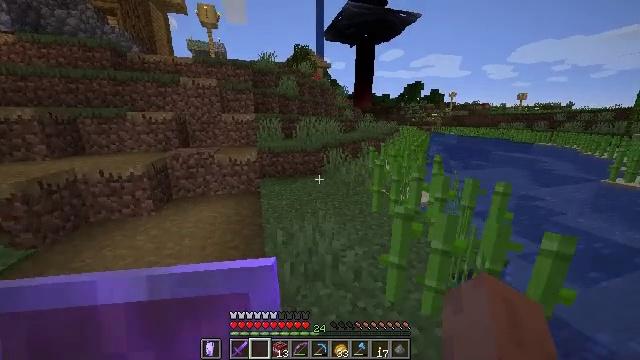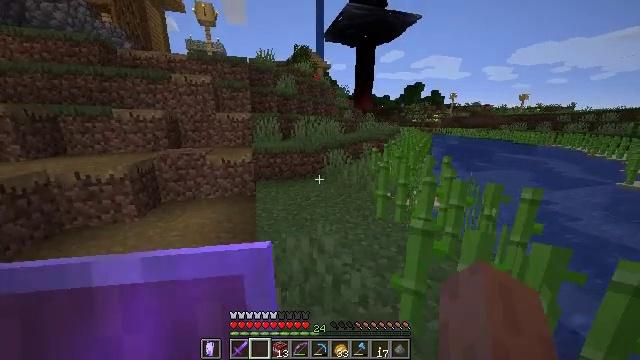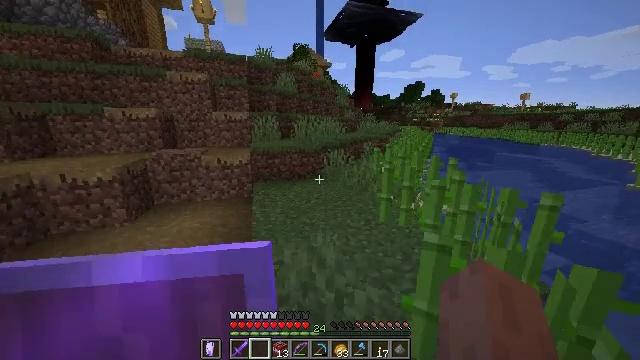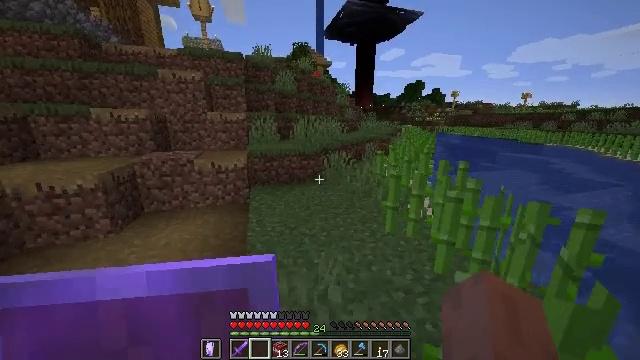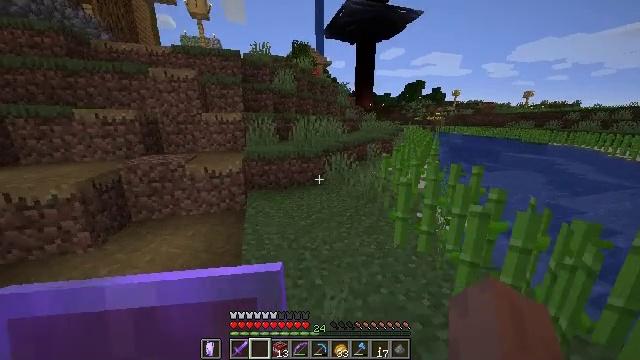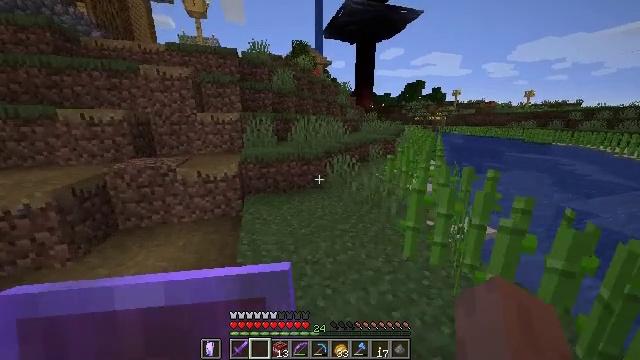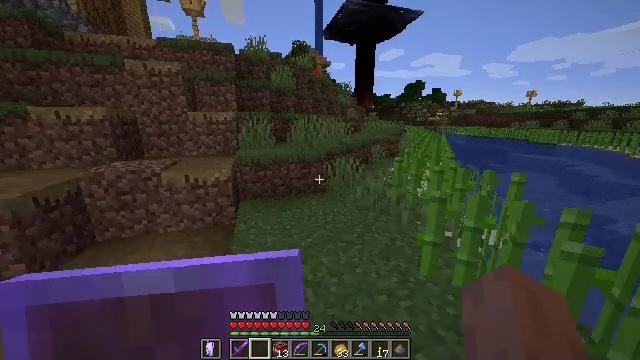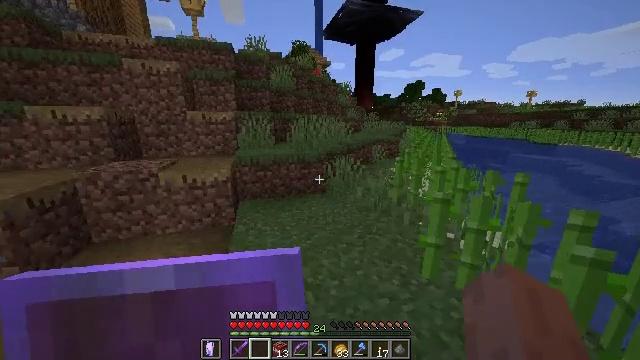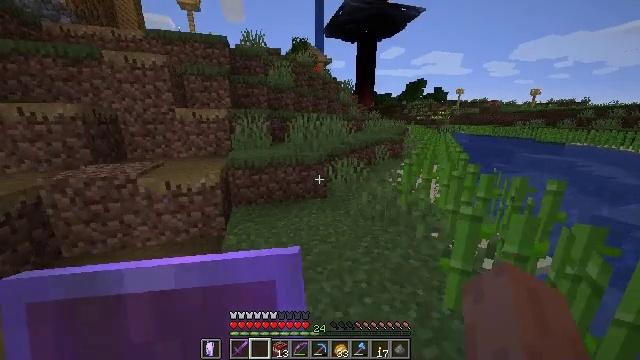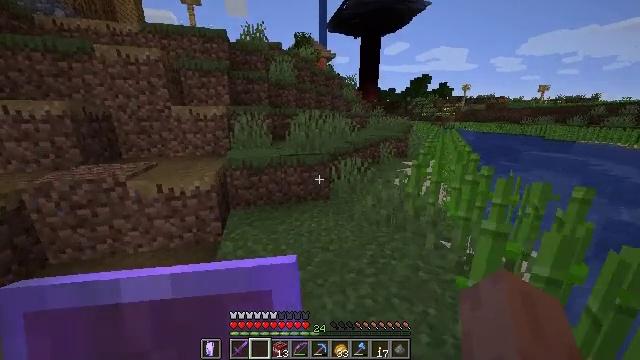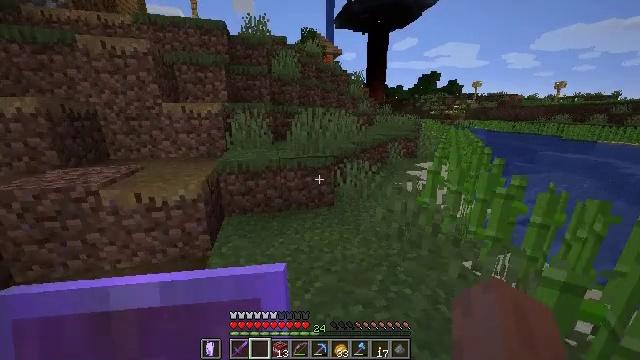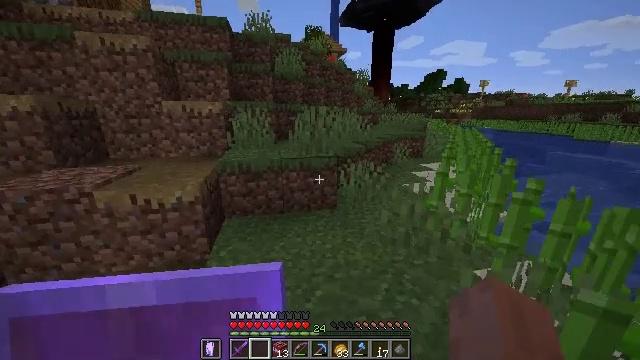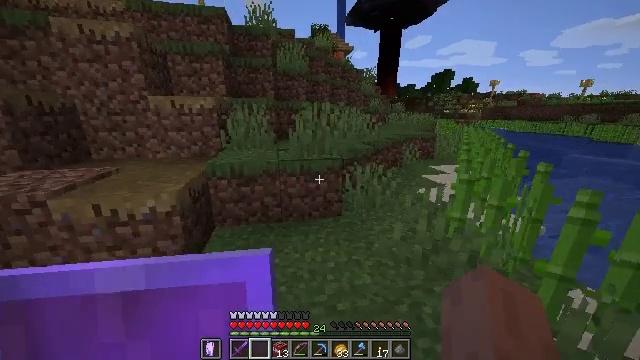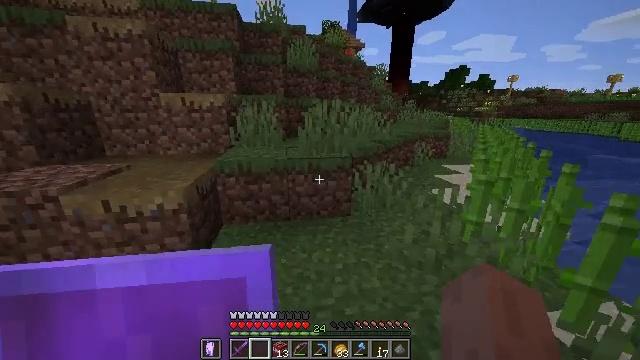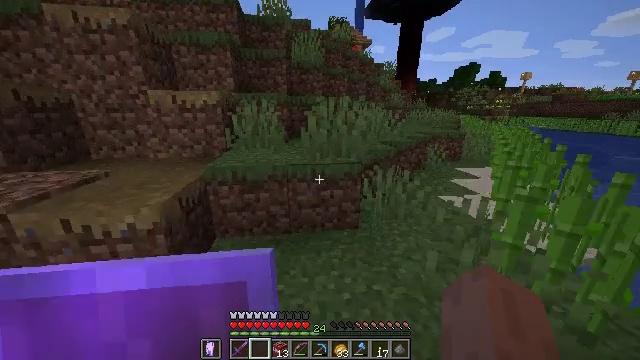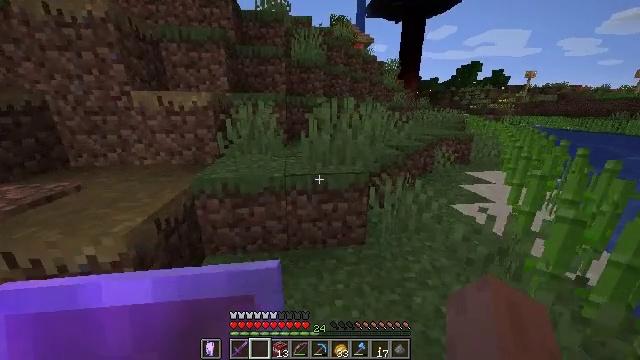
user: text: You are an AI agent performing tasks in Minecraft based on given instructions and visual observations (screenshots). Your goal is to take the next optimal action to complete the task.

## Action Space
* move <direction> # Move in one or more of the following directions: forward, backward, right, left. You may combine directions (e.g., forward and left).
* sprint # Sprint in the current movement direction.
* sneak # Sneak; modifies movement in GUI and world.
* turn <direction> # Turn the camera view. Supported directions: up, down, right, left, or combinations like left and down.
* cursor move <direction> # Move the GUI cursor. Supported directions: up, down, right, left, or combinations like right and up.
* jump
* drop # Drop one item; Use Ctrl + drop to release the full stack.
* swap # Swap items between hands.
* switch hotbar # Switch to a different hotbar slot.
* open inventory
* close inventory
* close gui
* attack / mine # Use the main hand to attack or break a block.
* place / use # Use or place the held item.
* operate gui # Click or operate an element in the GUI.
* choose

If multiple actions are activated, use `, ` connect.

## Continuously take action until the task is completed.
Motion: motion action
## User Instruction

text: Combat enemy.
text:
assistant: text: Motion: move forward
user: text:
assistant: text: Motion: move forward
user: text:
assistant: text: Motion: move forward
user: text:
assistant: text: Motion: move forward
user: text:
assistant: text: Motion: move forward
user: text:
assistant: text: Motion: move forward
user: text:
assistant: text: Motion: move forward
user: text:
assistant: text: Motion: move forward
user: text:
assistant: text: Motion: move forward
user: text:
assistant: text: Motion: move forward, turn left
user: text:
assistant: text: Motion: move forward, turn left
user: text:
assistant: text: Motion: move forward, turn left
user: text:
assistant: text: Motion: move forward, turn left
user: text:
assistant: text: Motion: move forward, turn left
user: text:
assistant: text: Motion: move forward
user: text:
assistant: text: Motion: move forward
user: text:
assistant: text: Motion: move forward, jump
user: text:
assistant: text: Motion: move forward, jump
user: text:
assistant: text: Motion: move forward, jump
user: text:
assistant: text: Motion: move forward, jump
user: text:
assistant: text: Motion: move forward
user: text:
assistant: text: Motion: move forward
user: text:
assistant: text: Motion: move forward
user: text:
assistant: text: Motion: move forward
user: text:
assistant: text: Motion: move forward, turn left
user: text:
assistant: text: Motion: move forward, turn left
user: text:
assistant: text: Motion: move forward
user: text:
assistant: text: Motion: move forward, jump
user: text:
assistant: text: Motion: move forward, jump
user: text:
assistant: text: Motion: move forward, jump